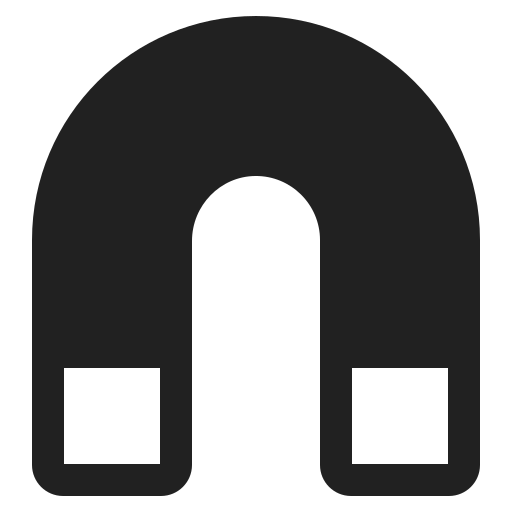
magnet high contrast